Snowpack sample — Snodgrass Mountain, Crested Butte, Colorado (2/4/25, 12:06 PM MST)
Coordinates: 38.923, -106.968
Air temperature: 35 °F
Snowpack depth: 80 cm
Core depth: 60 cm
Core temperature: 32 °F
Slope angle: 14°, slope face: 78°
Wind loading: low
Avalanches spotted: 0
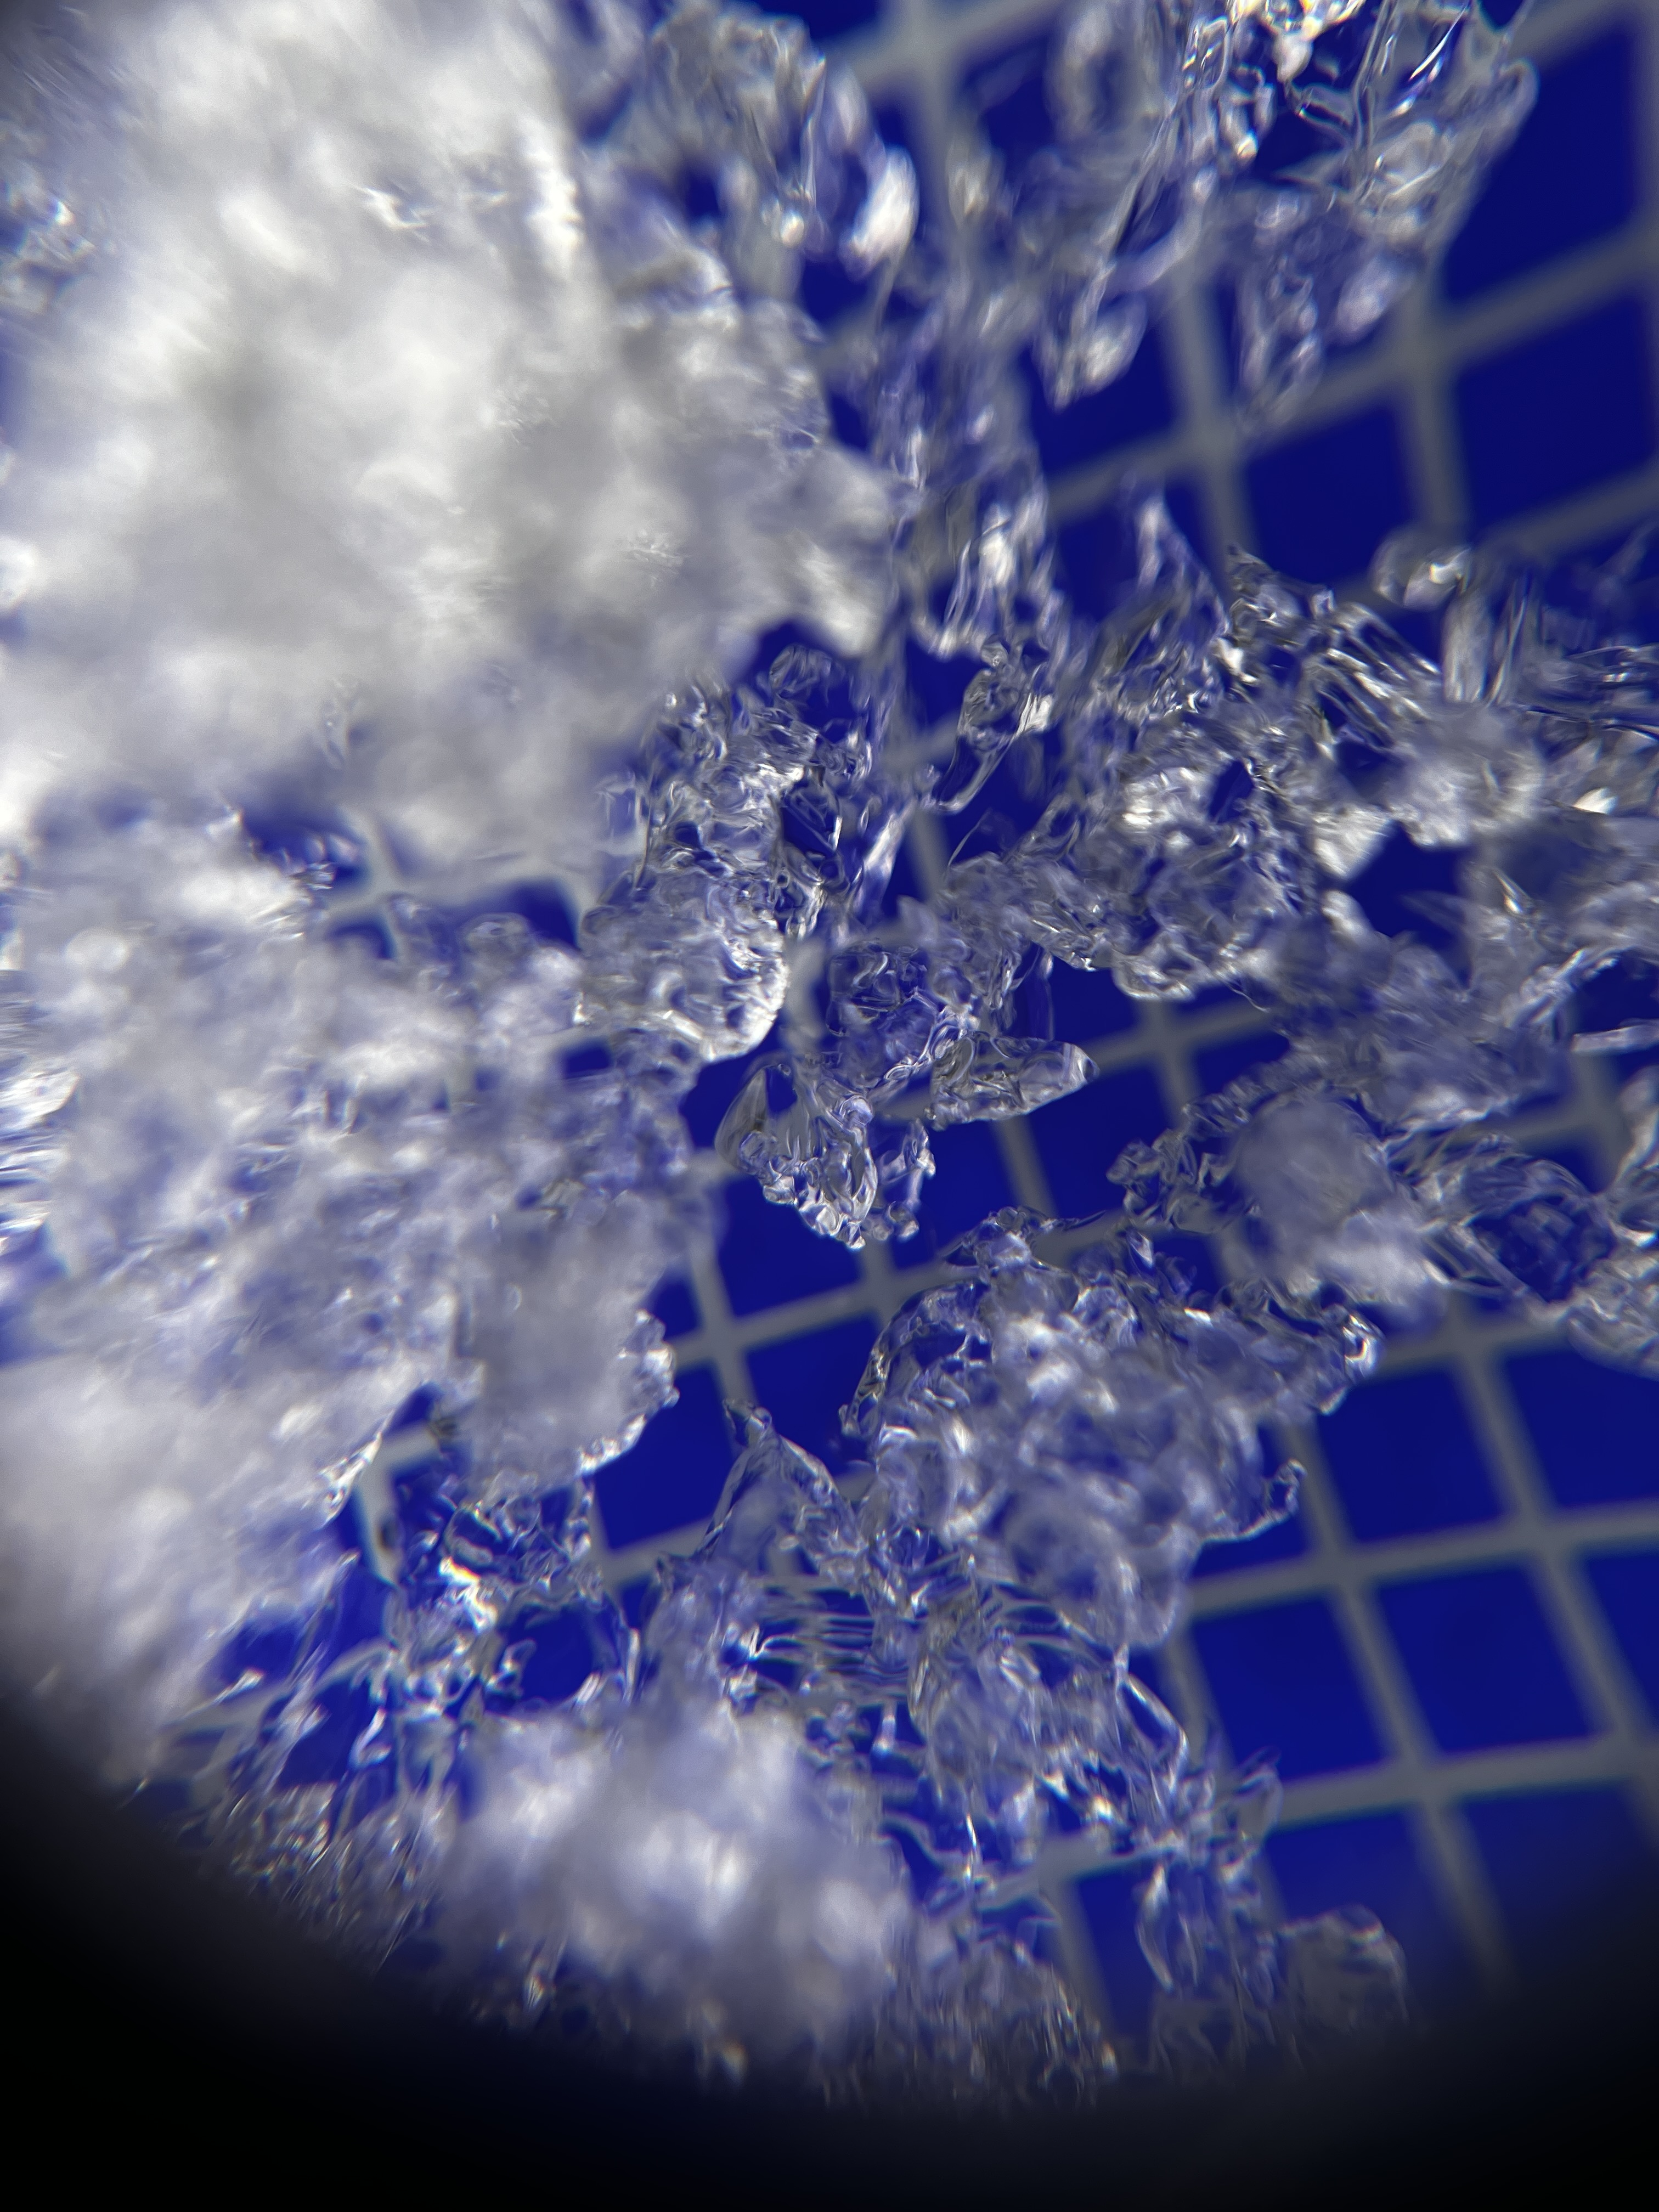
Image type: magnified_profile
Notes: No avalanches nearby, unusually warm weather for the last month reported by residents, Collected 25 yards from treeline